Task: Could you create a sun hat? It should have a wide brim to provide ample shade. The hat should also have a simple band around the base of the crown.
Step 134:
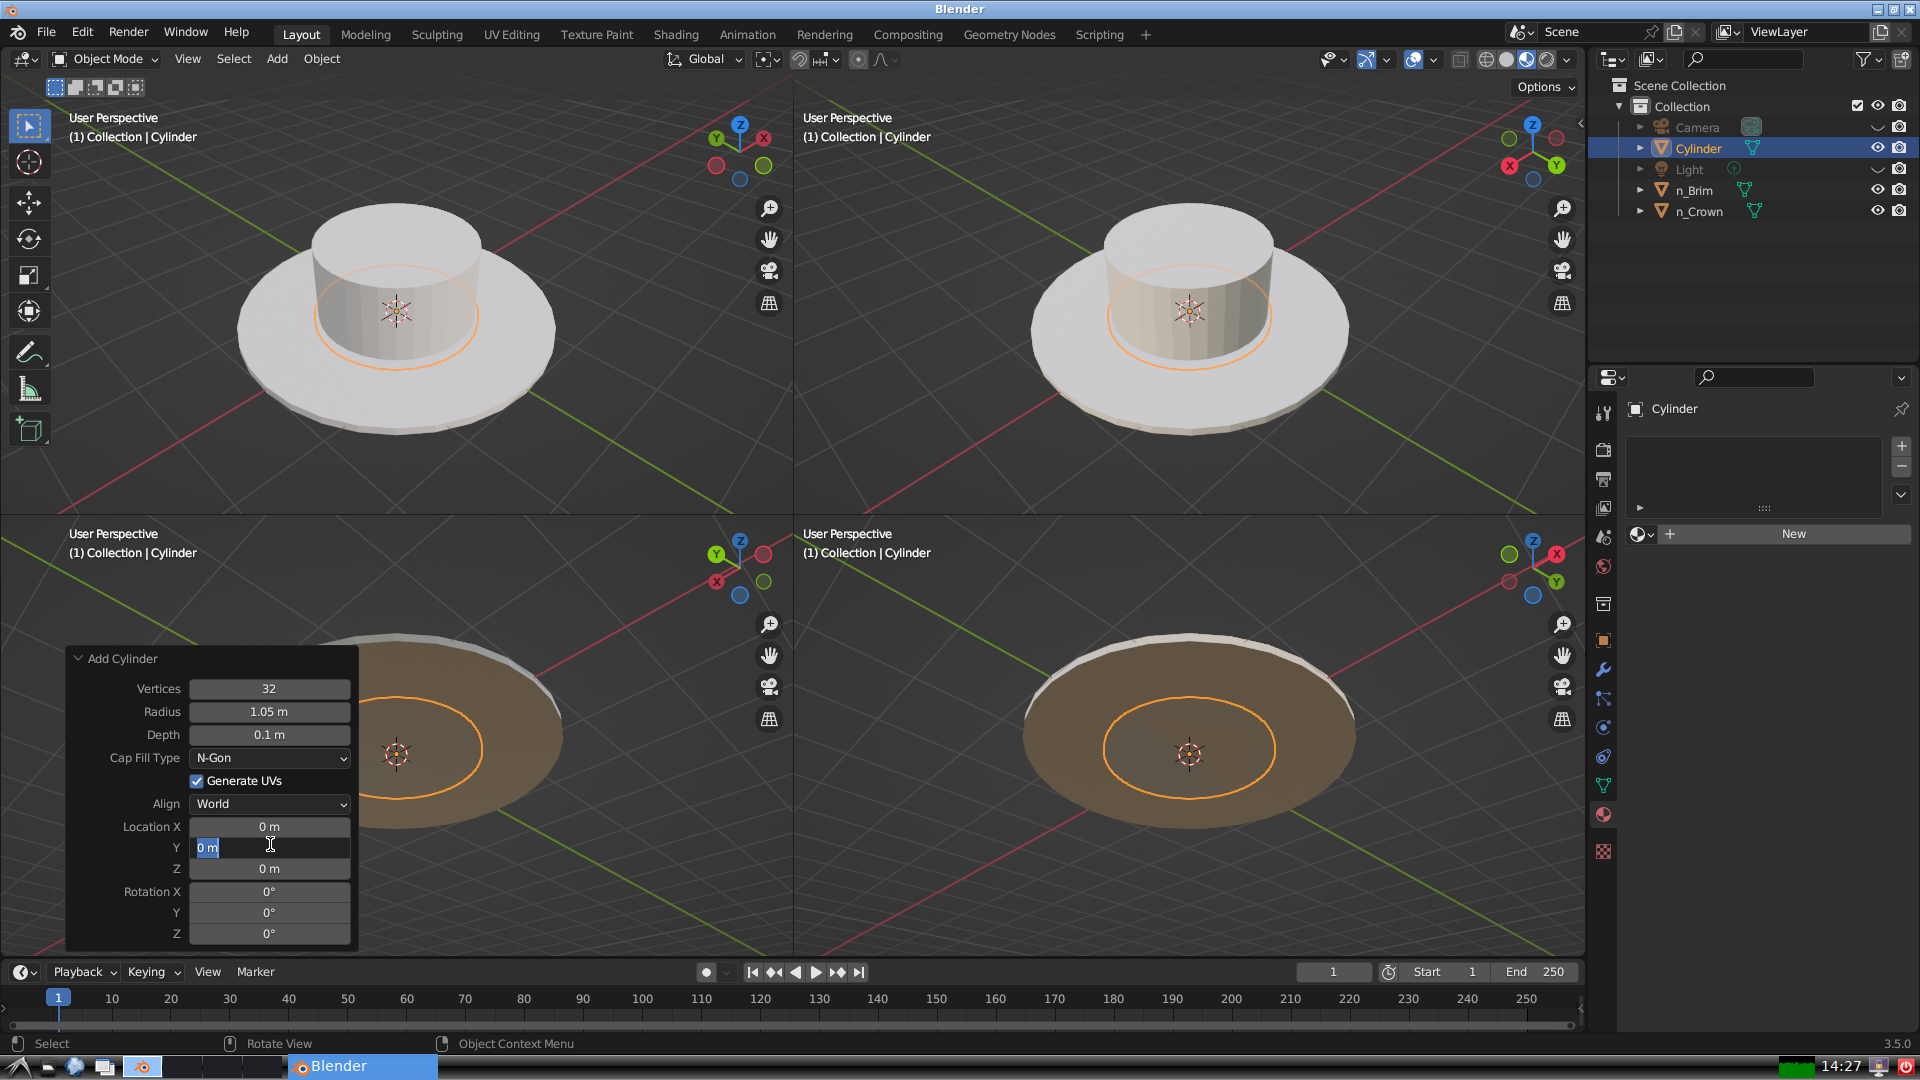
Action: input_text: 0.0